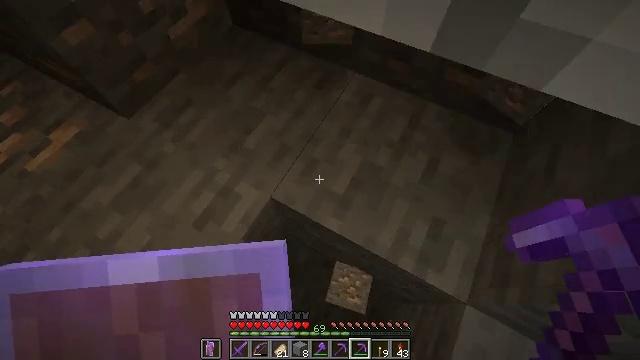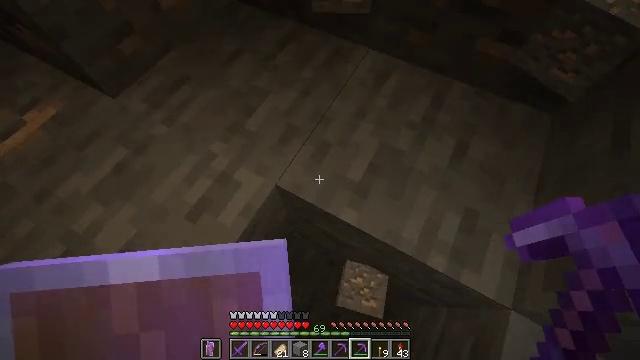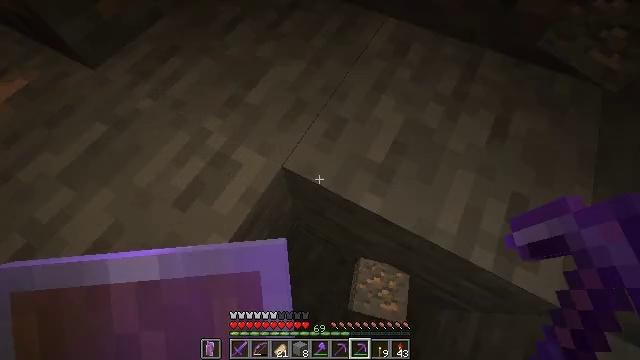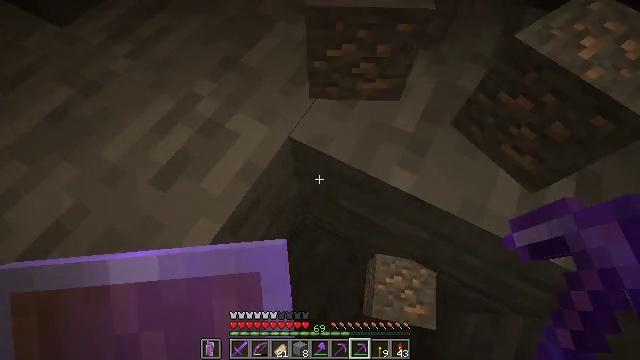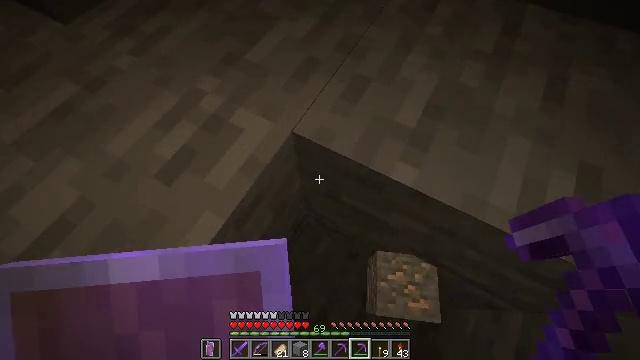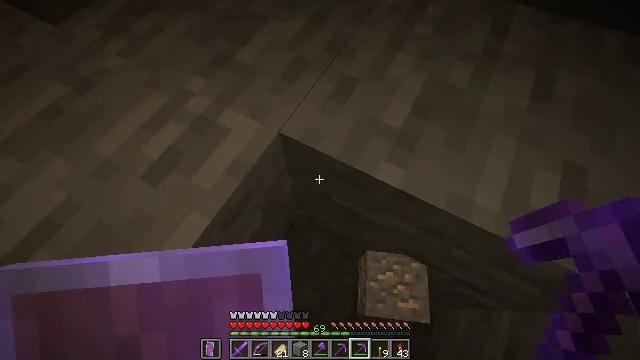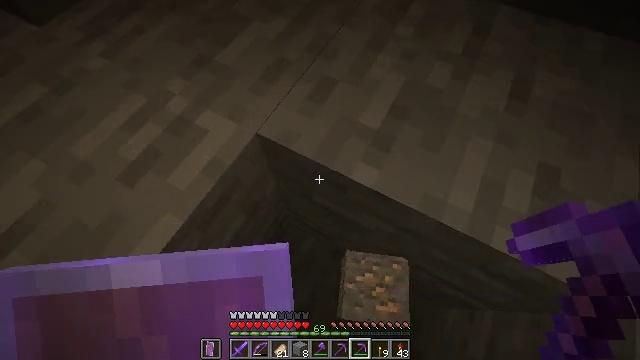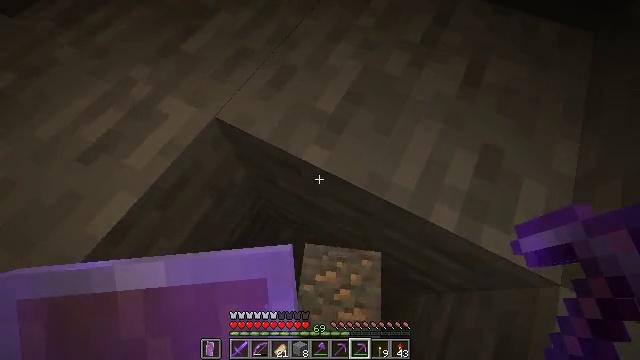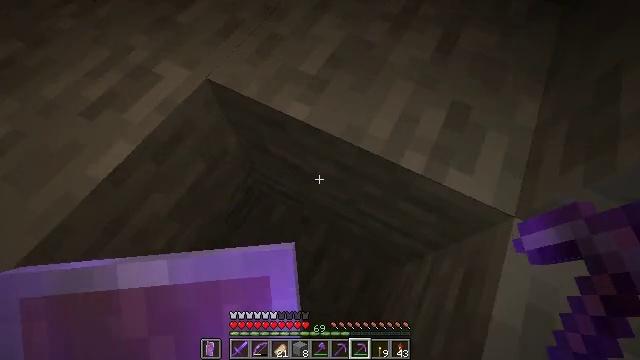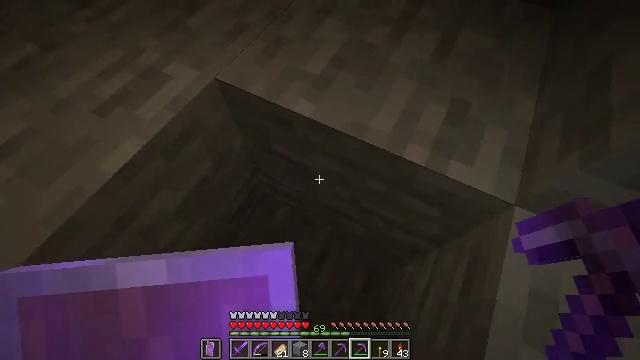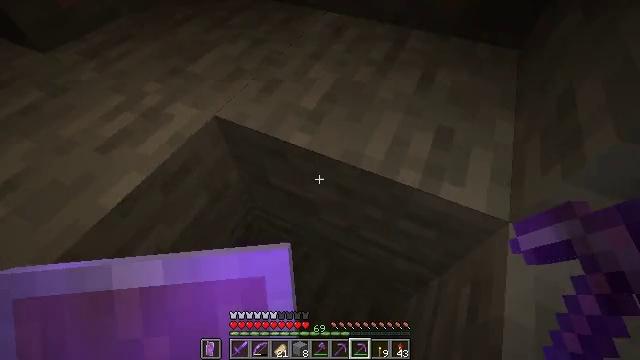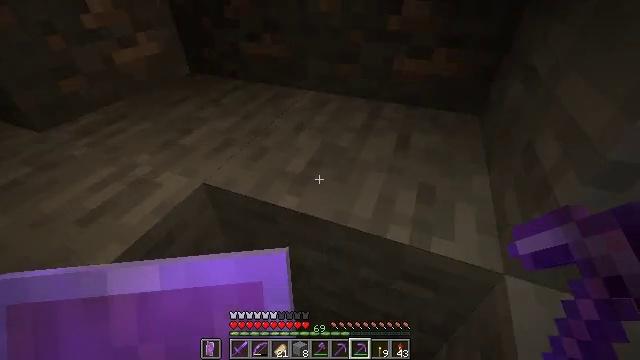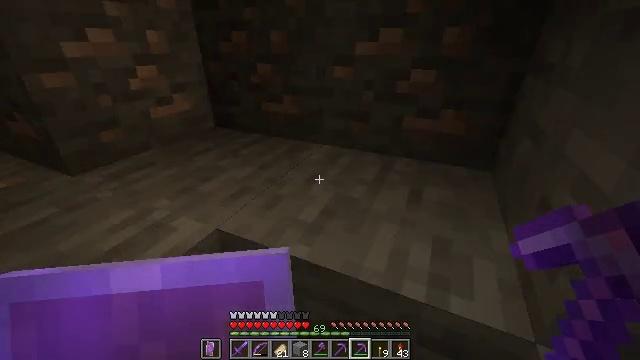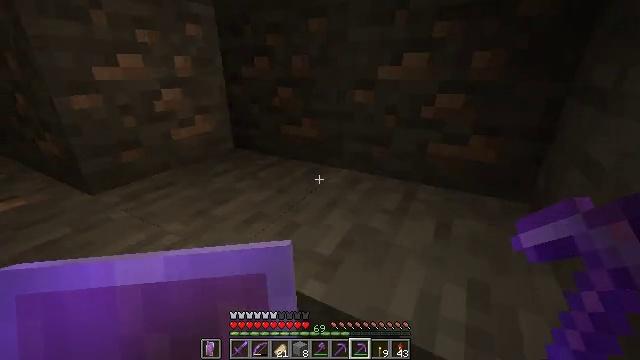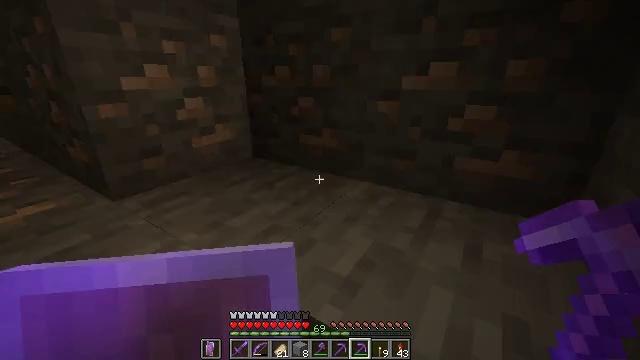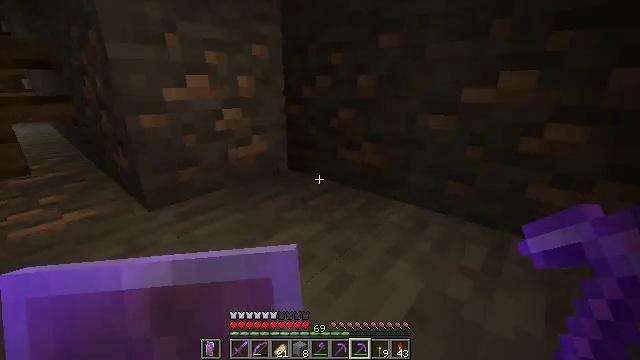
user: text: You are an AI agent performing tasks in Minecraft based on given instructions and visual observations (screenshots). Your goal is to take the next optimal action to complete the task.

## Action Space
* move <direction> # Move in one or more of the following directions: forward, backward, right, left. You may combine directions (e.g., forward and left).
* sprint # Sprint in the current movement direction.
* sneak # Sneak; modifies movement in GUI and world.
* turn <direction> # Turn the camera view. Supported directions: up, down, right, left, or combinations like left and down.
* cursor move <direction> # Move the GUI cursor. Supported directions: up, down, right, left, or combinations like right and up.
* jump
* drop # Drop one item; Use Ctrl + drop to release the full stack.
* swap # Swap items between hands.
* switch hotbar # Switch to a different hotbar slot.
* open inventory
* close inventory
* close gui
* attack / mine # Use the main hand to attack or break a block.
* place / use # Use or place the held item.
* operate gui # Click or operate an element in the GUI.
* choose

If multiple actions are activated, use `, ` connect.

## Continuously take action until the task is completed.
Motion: motion action
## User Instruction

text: Collect iron ore blocks.
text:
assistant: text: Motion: move left
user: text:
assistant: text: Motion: no_op
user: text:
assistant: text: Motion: no_op
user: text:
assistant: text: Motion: no_op
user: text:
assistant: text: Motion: move right
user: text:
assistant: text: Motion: move right
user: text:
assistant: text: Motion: move back and move right
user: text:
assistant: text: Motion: move back
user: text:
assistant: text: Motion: turn up
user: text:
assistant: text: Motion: turn right and up
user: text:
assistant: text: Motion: turn right and up
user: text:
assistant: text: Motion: turn left and up
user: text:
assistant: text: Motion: move forward, turn left and up
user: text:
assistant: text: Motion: move forward, turn left and up
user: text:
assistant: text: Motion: move forward, turn left and up
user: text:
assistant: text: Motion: move forward, turn left and up
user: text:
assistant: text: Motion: move forward and move left, turn left and up, jump
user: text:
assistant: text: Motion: move forward and move left, turn left, jump
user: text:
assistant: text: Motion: move forward and move left, turn left, jump
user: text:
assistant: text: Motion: move forward and move left, jump
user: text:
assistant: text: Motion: move forward and move left, jump
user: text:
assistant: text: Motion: move forward and move left
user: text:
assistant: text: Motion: move forward and move left
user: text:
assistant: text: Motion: move forward and move left
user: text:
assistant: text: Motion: move forward and move left
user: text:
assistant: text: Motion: move forward and move left, turn right
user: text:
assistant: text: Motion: move forward and move left, turn right and down
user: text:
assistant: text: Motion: turn right and down
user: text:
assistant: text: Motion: turn right and down
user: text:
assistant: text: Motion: turn right and down